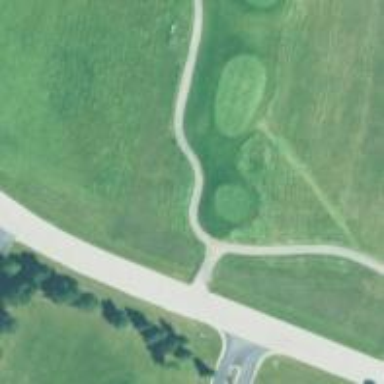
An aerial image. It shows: Service road designated as golf cart path.